Question: i created a simple cordova plugin (toast popup) for testing purposes.
The problem comes when i want to add it into a Cordova App to test my plugin : i use 'cordova plugin add *path_of_plugin*' while i am inside the cordova app where i want to test the plugin.
Screenshot :

What am i doing wrong ?
tried '..\cordova-plugin-toast' as path of the plugin, stil same errors and not working
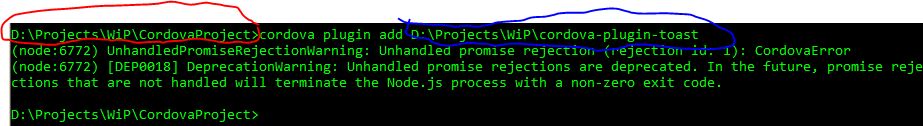
Answer: I found the solution, the path for the plugin which was in the same folder as the app is : '..
ame_of_plugin'
so navigate to your cordova project then :
'''
cordova plugin add ..
ame_of_plugin
'''